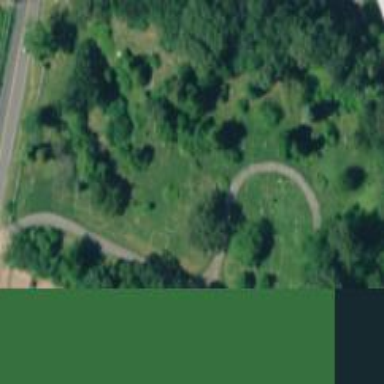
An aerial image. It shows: Cemetery.